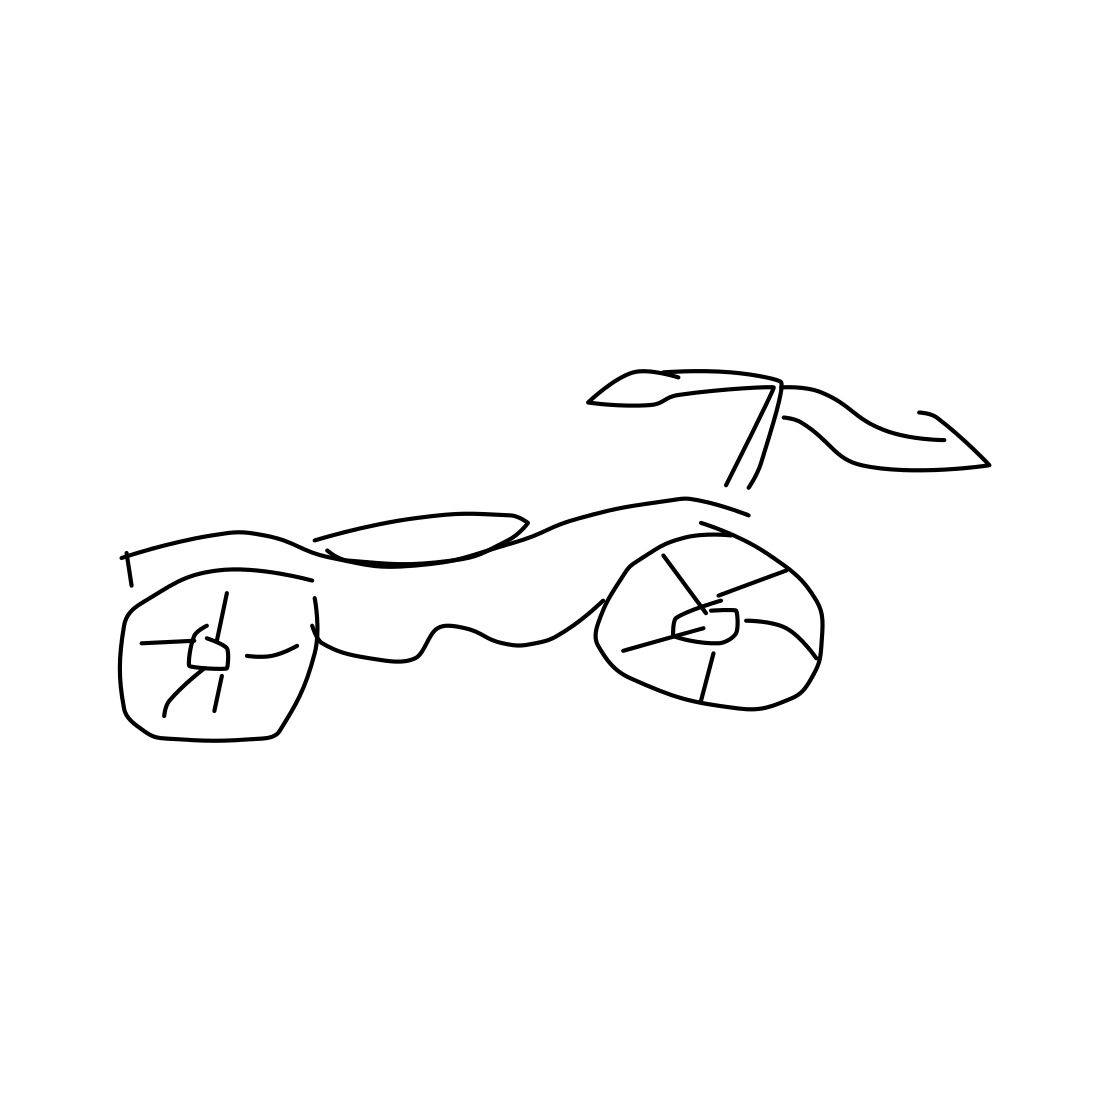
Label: motorbike